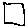
Label: square